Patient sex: M
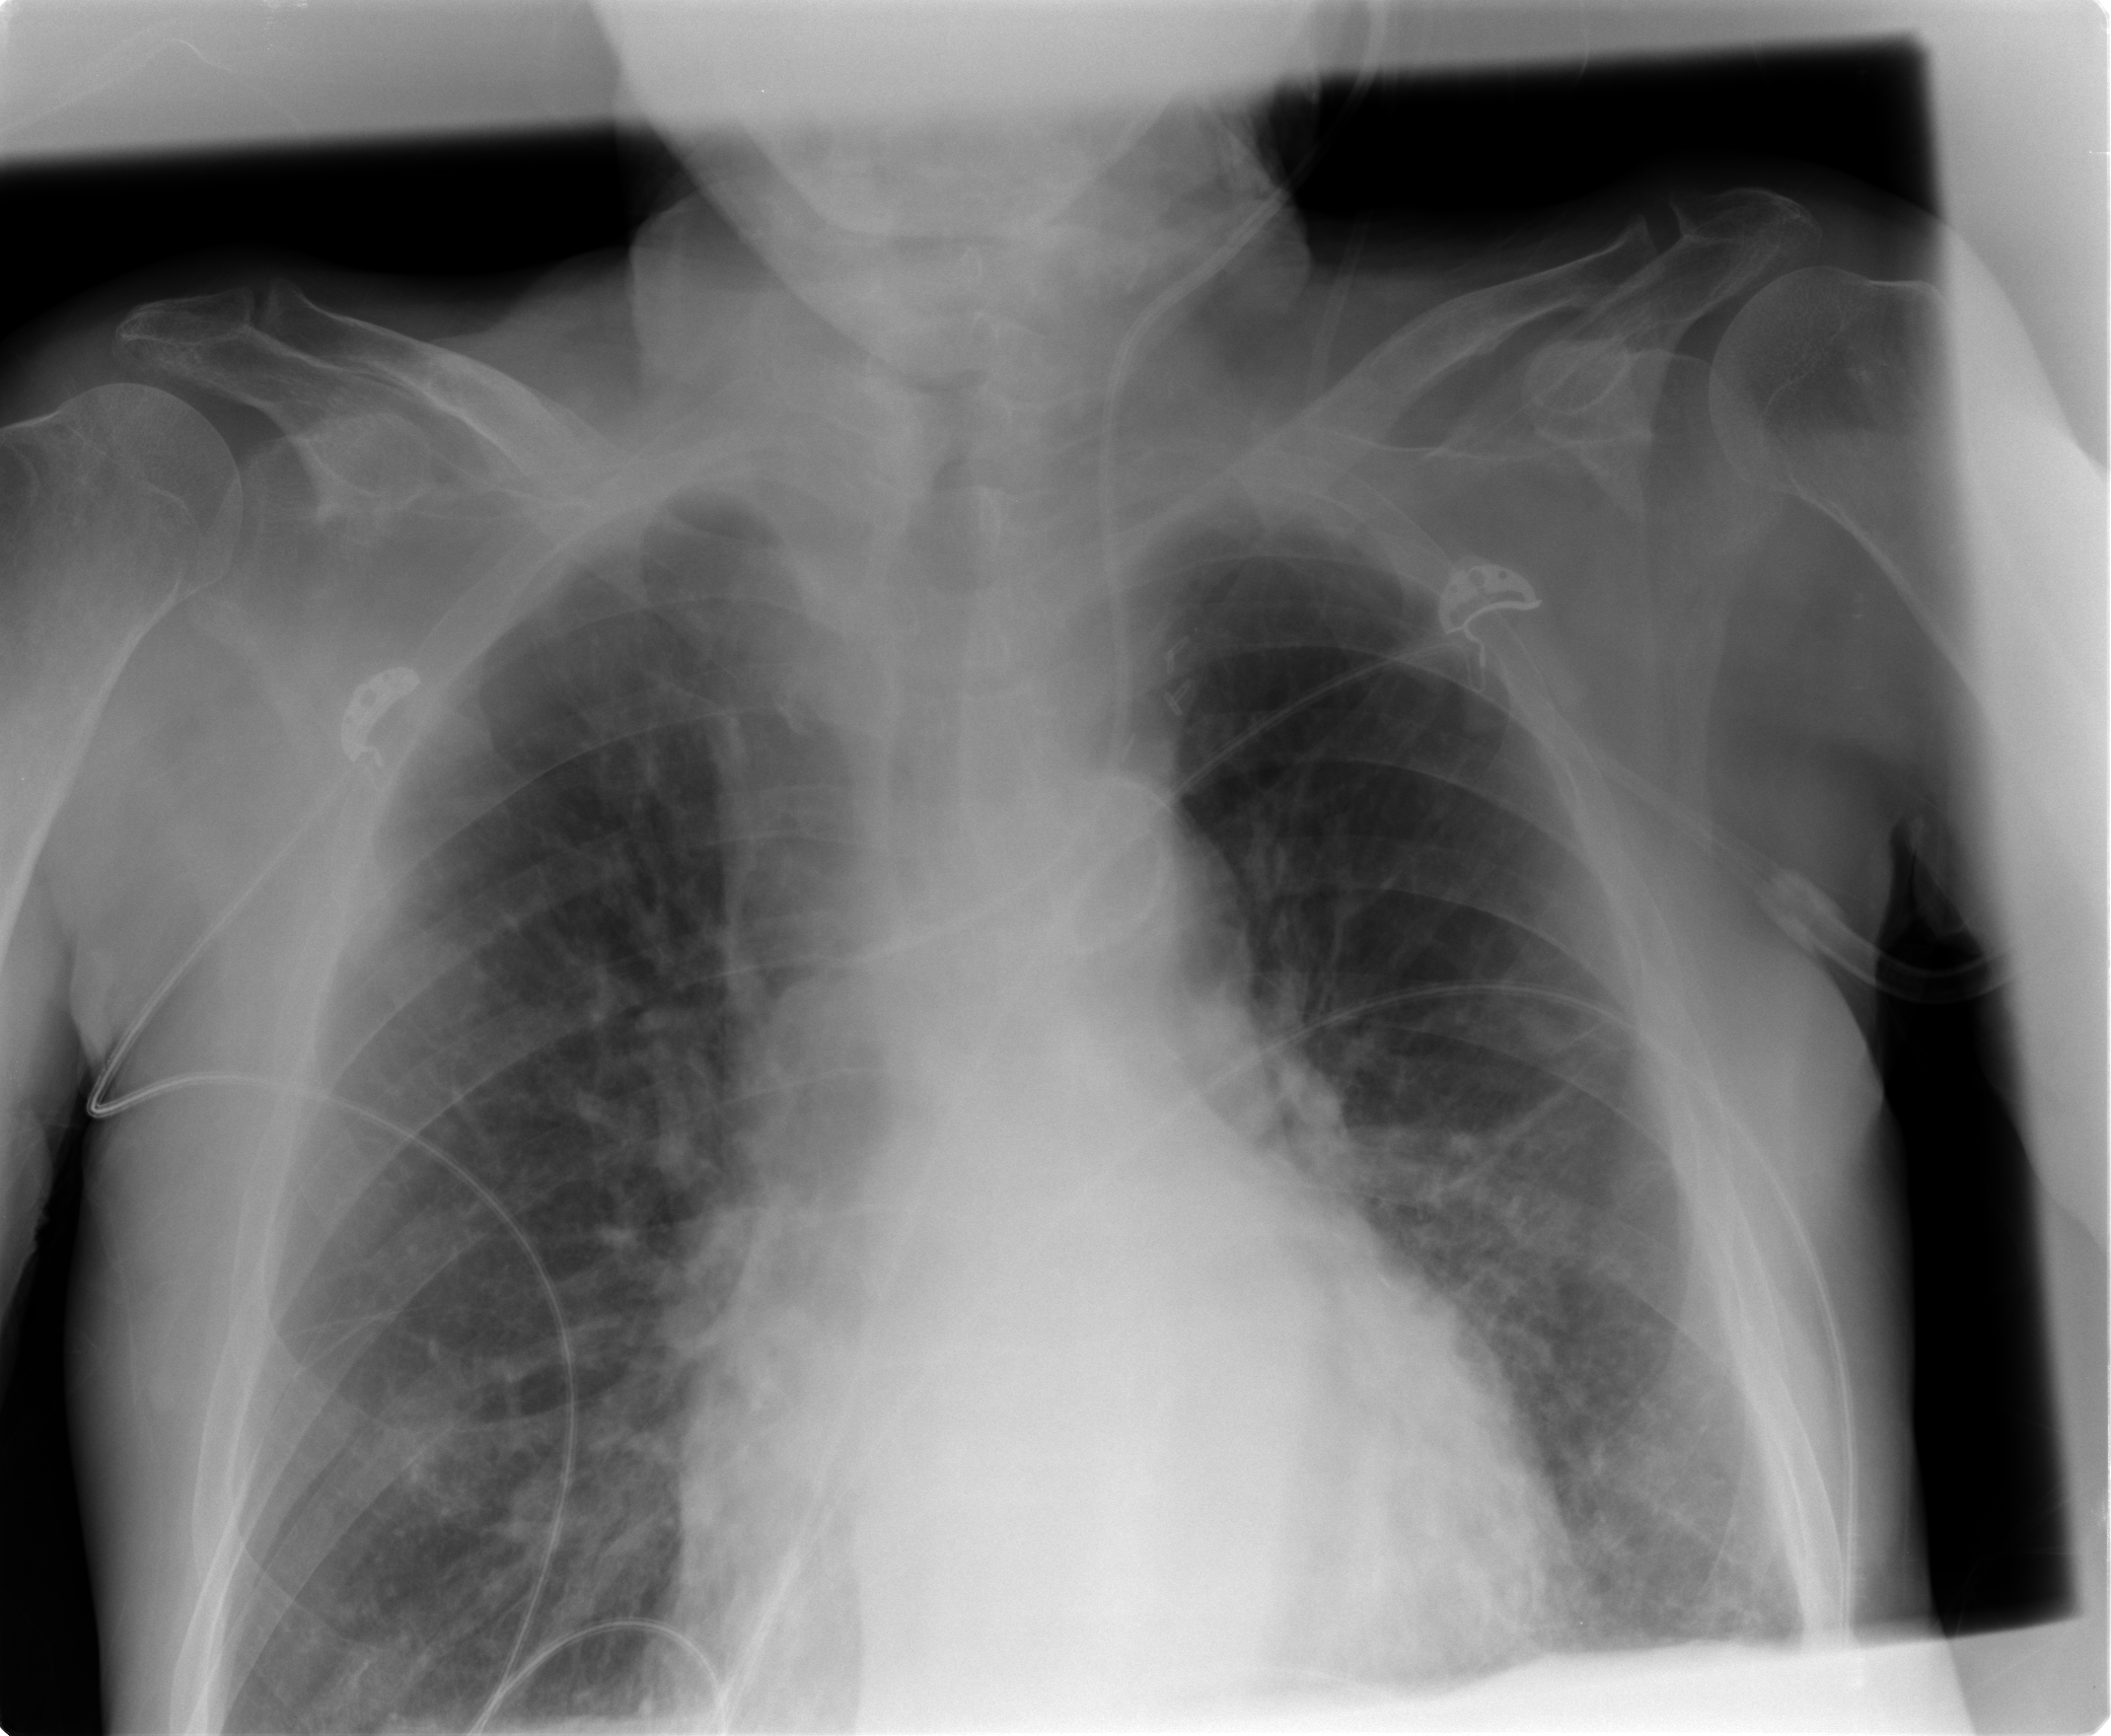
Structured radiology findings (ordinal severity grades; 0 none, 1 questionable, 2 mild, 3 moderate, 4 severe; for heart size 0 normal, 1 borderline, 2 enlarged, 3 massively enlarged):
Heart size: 1
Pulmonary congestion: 1
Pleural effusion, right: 0
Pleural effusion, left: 1
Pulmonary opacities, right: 2
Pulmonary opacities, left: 2
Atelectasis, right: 2
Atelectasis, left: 2